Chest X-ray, PA view. Patient: 19 years old, sex F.
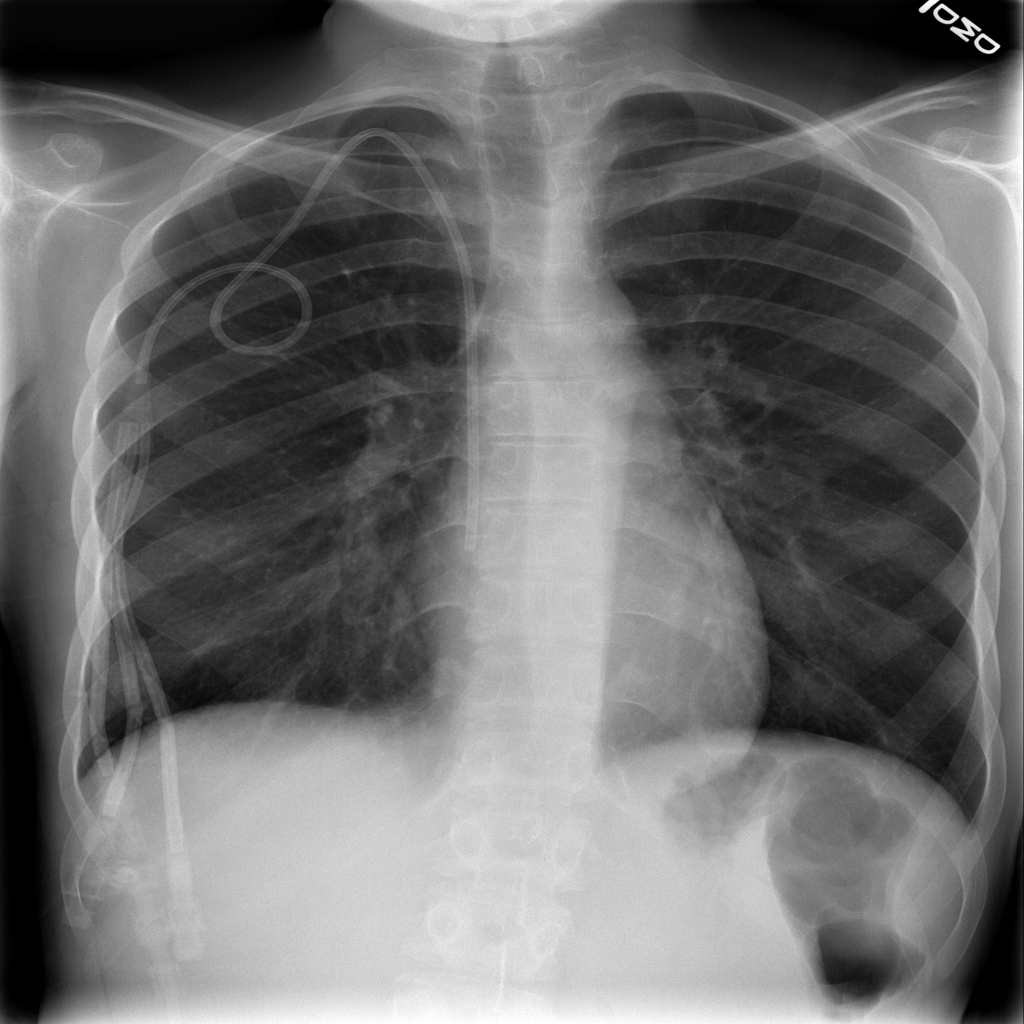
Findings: No Finding